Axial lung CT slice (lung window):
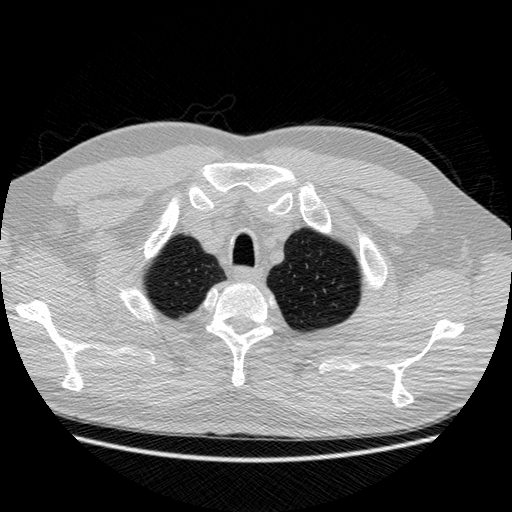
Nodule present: no